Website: ulta-beauty
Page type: delivery-shipping
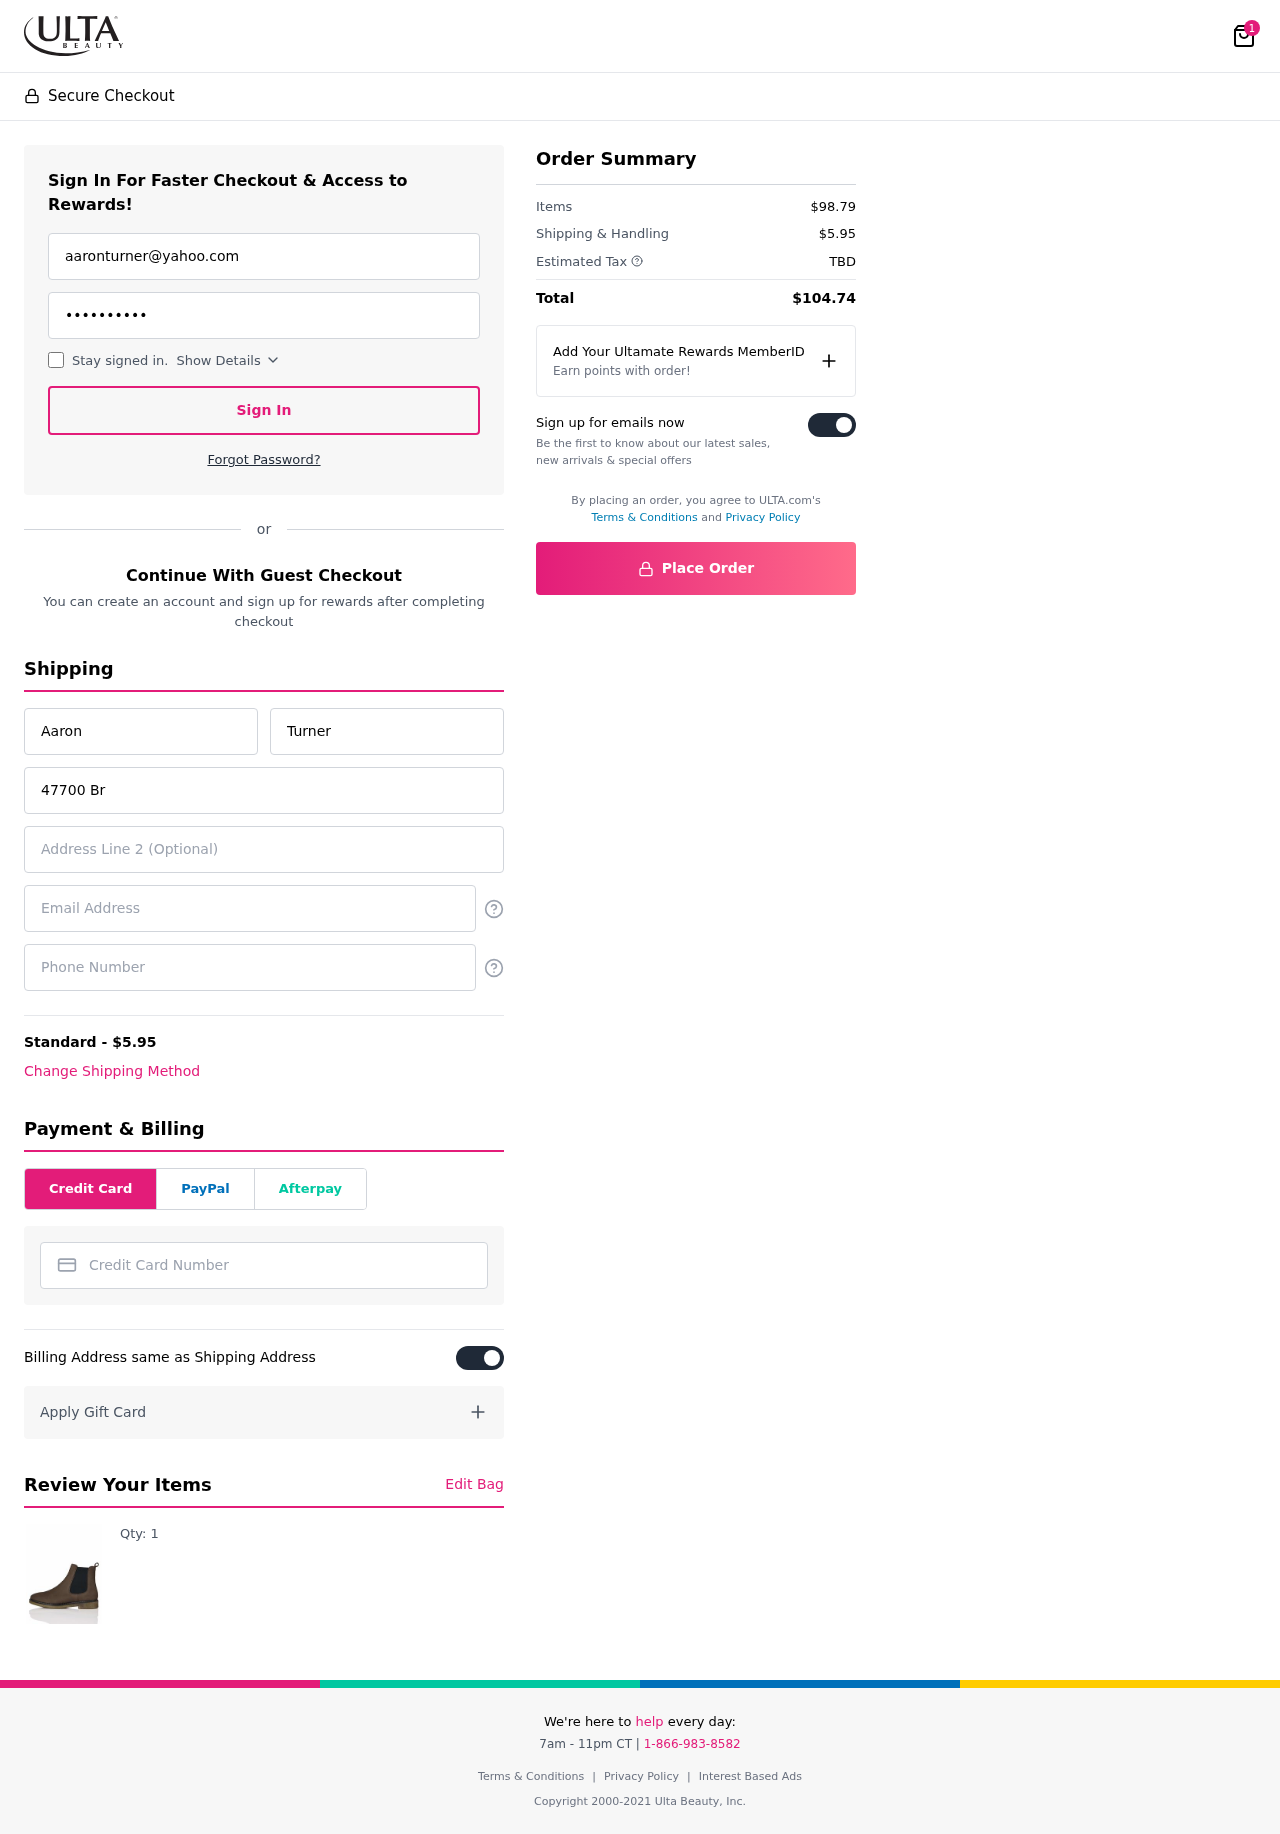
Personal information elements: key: PII_CARD_NUMBER
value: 4636 5779 7261 4805
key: PII_EMAIL
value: aaronturner@yahoo.com
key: PII_EMAIL2
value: aaronturner@yahoo.com
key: PII_FIRSTNAME
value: Aaron
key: PII_LASTNAME
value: Turner
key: PII_PHONE
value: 7334698158
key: PII_STREET
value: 47700 Brandon Plaza Apt. 477
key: PII_STREET2
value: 620 Adam Lane
Product elements: key: PRODUCT1_QUANTITY
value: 1
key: PRODUCT1
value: Qty: 1
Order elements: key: ORDER_NUM_ITEMS
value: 1
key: ORDER_SHIPPING_COST
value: $5.95
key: ORDER_SUBTOTAL
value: $98.79
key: ORDER_TAX
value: TBD
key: ORDER_TOTAL
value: $104.74